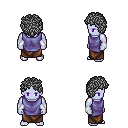
a pixel art fantasy rpg character, male body template, dark elf, purple skin, chain tabard jacket, robe skirt, gray curly afro hairstyle, white cloth bracers, four views (front, back, left, right), 2x2 character sprite sheet, small pixel art, hard edges, no anti-aliasing